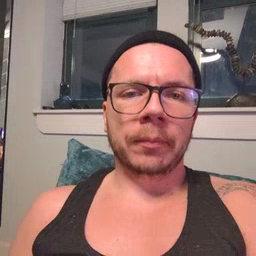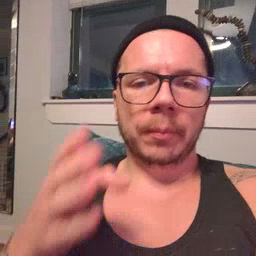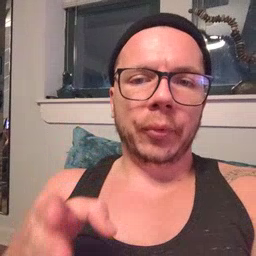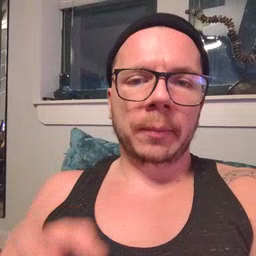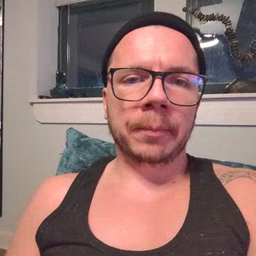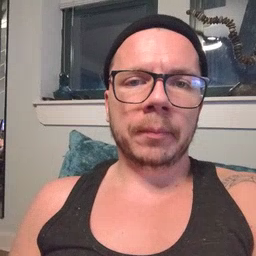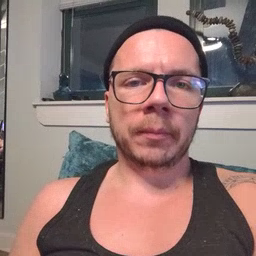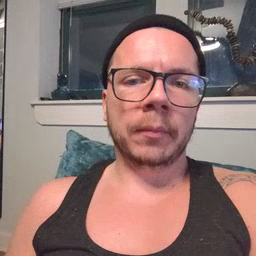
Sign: person